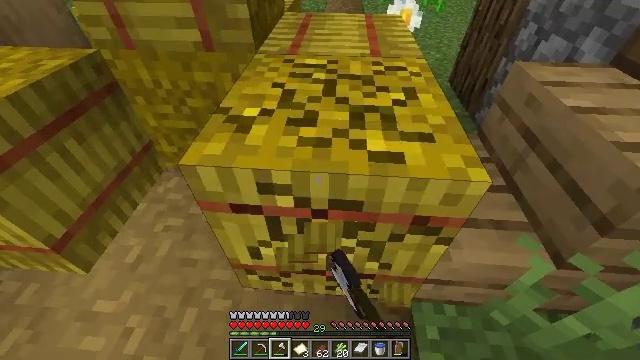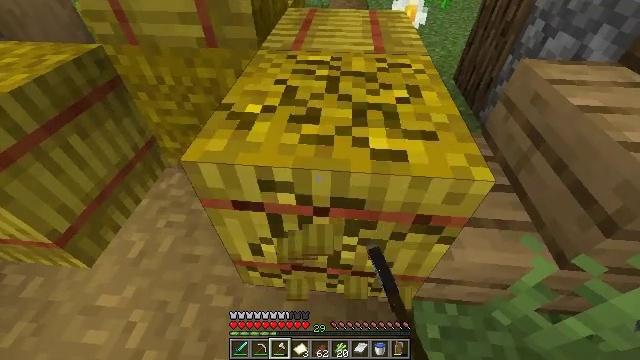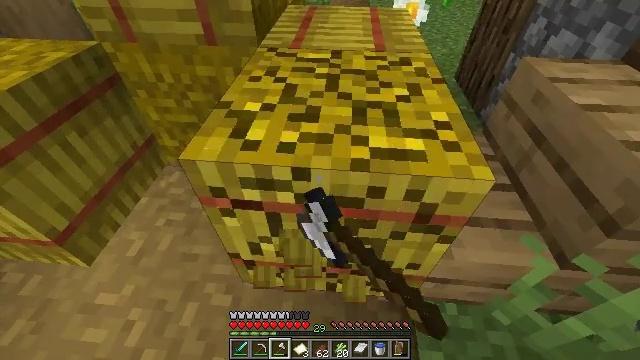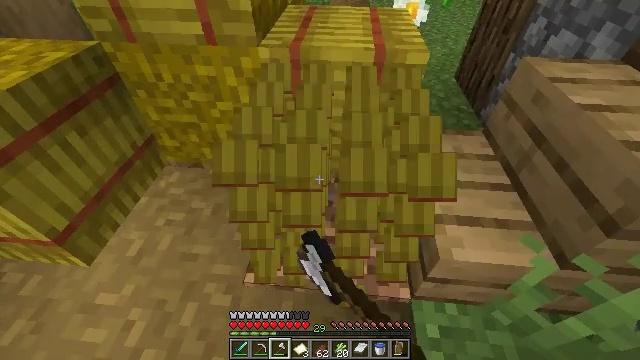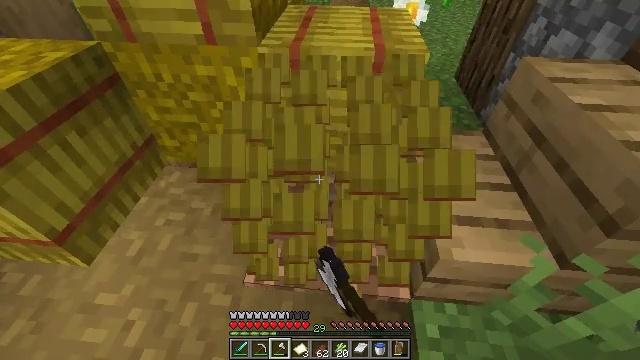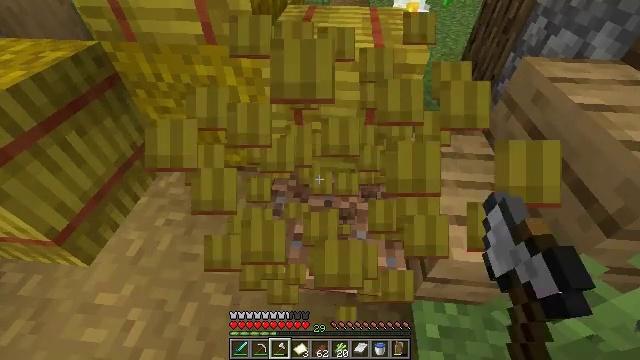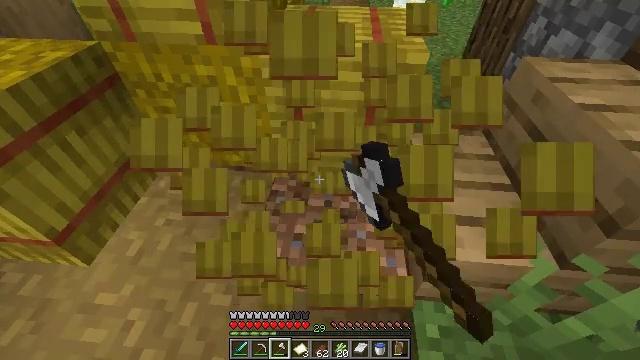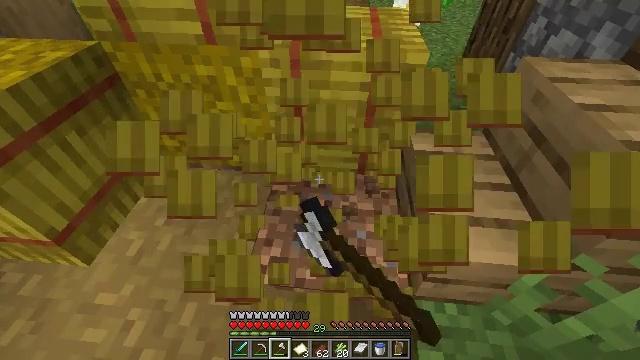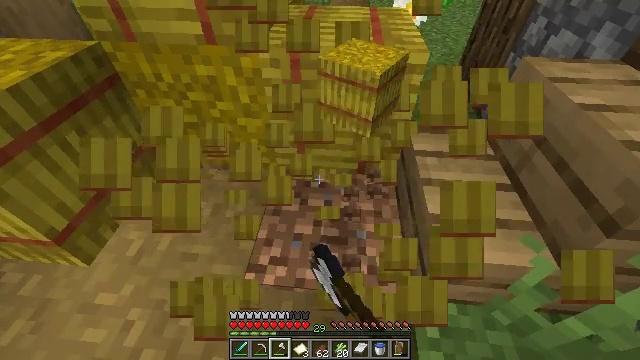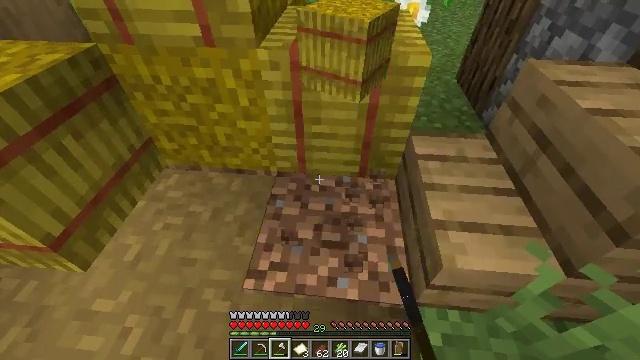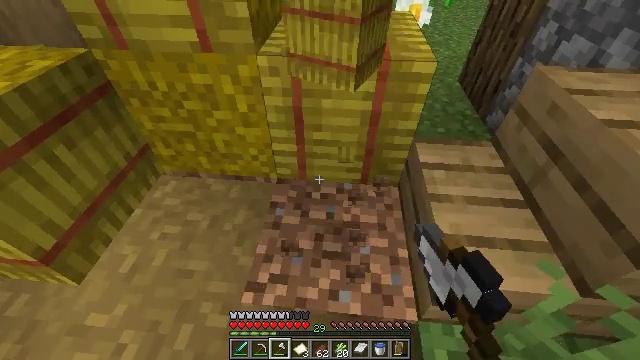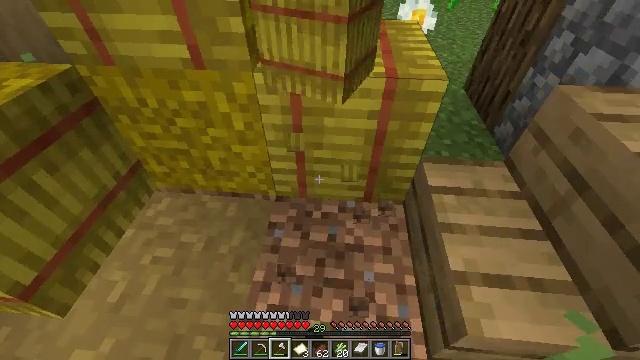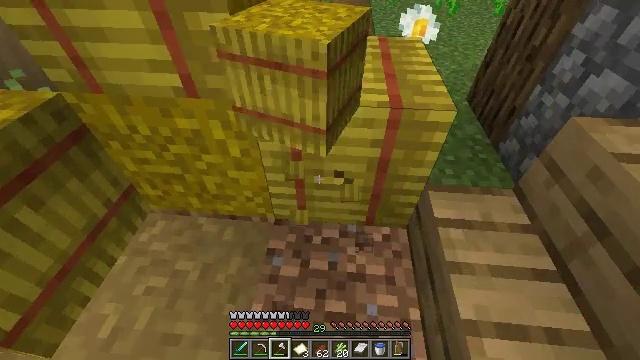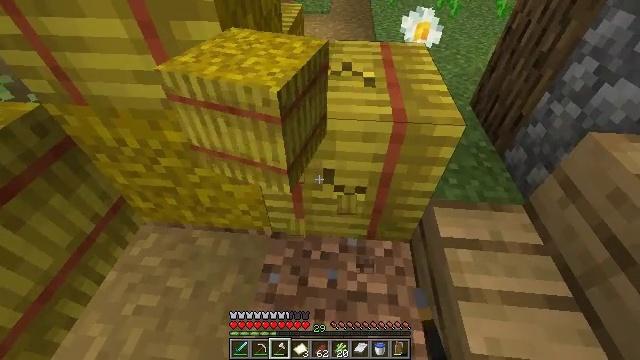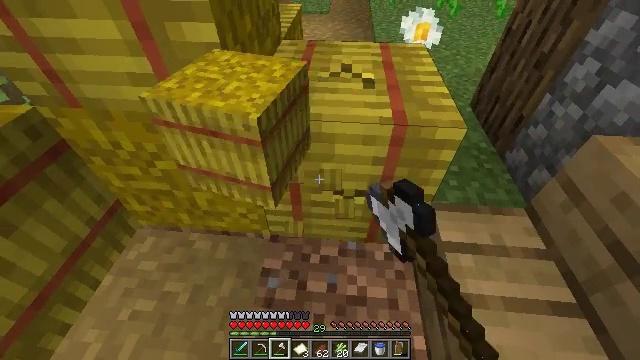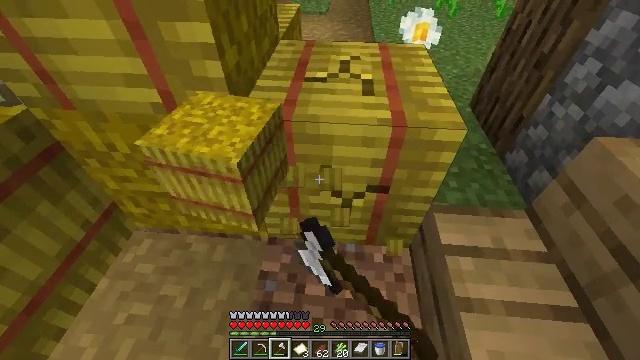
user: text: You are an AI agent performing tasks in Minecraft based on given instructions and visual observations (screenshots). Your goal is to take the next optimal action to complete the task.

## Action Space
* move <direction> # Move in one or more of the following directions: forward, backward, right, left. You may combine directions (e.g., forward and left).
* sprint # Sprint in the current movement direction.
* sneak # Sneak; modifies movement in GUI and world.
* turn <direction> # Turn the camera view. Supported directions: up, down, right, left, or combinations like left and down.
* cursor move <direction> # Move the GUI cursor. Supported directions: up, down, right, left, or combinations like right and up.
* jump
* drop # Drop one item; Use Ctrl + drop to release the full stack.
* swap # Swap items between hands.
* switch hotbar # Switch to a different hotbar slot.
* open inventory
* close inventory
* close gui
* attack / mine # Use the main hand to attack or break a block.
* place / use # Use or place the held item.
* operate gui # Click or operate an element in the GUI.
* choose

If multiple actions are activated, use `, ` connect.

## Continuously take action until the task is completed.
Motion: motion action
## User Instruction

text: Break the hay block to collect it.
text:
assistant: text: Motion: attack / mine
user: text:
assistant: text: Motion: attack / mine
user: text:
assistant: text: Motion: attack / mine
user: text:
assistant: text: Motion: attack / mine
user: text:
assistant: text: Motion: attack / mine
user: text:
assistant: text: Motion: attack / mine
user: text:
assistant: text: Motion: attack / mine
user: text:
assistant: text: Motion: attack / mine
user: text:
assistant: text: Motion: move forward, attack / mine
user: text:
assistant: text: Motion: move forward, attack / mine
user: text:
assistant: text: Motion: move forward, attack / mine
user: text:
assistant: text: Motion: attack / mine
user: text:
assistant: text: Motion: attack / mine
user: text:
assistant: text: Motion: attack / mine
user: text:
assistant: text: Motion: attack / mine
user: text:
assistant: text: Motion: attack / mine
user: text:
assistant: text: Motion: attack / mine
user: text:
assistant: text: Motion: attack / mine
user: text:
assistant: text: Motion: attack / mine
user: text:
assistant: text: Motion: attack / mine
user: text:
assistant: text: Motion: turn left, attack / mine
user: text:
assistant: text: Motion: turn left, attack / mine
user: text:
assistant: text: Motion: attack / mine
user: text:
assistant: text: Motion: attack / mine
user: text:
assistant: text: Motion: attack / mine
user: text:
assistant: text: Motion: attack / mine
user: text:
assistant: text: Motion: attack / mine
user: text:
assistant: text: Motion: move forward, attack / mine
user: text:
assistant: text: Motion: move forward, attack / mine
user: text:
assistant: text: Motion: move forward, turn left, attack / mine